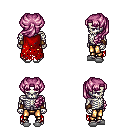
a pixel art fantasy rpg character, male body template, skeleton, red tattered cape, gold greaves, pink princess hairstyle, cloth bracers, white slippers, four views (front, back, left, right), 2x2 character sprite sheet, small pixel art, hard edges, no anti-aliasing